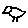
Label: bird